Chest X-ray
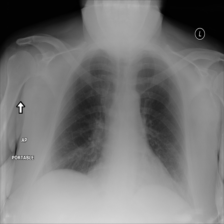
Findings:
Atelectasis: negative
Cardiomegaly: negative
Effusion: negative
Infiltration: negative
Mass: negative
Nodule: negative
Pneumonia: negative
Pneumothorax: negative
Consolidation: negative
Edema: negative
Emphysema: negative
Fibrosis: negative
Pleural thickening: negative
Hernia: negative